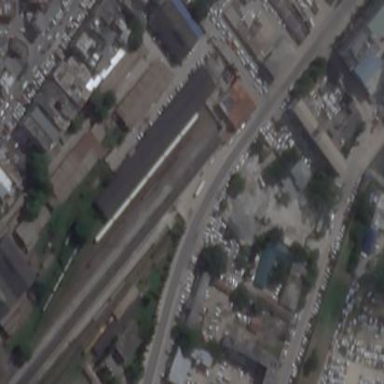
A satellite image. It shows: Ruins of warehouse building with tile roof.